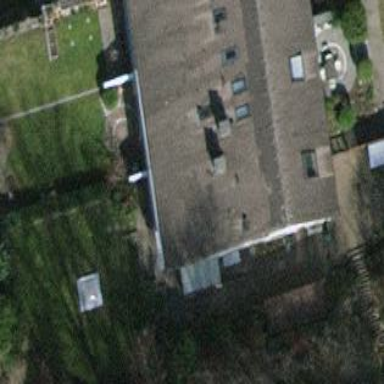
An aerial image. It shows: Building.